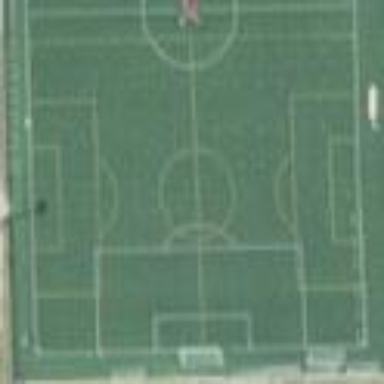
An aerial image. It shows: Soccer pitch for leisureland activities.